Interaction volume radius: 5 \u00c5
Interaction volume height: 20 \u00c5
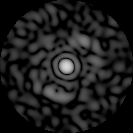
Disorder parameter: 0.8244